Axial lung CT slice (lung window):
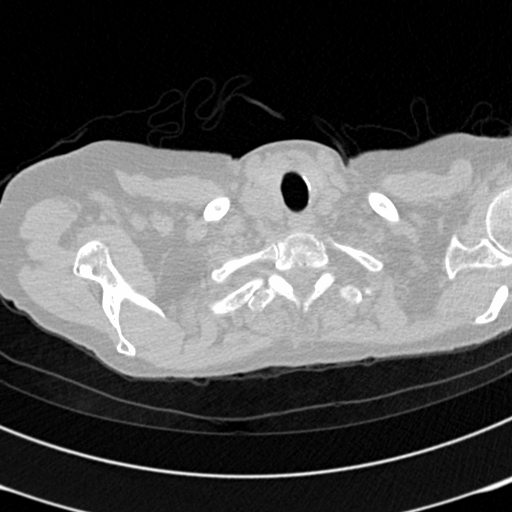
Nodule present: no